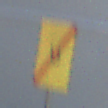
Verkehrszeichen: EndeUmleitung
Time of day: MorningAfternoon
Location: Outdoor (Urban)
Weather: Clear
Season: NotSpecified
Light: Natural